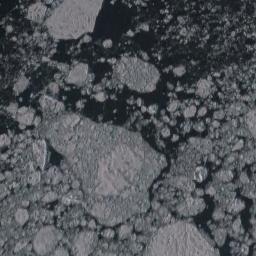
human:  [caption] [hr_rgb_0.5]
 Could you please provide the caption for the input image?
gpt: A large piece of sea ice and a lot of small pieces of sea ice gather together .

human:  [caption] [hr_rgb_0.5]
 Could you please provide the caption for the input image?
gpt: The sea is surrounded by sea ice .

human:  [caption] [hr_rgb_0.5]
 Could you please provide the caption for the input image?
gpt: Countless ice cubes of various sizes are connected into a loose, Large piece floating on the blue sea .

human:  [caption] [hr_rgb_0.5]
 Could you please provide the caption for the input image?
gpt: There is a big ice and many small ice on the dark blue sea .

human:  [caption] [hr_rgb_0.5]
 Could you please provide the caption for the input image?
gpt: There are many sea ice linked into sheets .